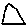
Label: triangle